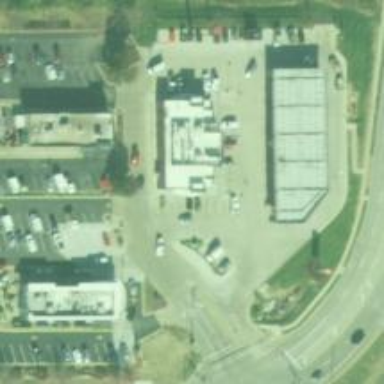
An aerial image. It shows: Retail area.